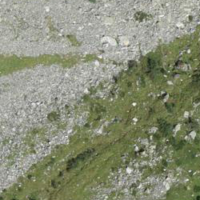
EUNIS habitat code: 31
Species observed at this site:
Lasiocampa quercus